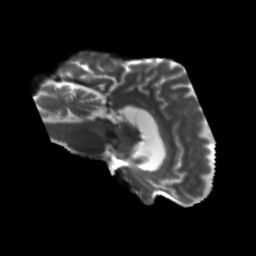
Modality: T2w
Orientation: sagittal
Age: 75
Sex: male
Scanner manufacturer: siemens
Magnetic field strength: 3 T
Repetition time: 5.25 s
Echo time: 0.08 s